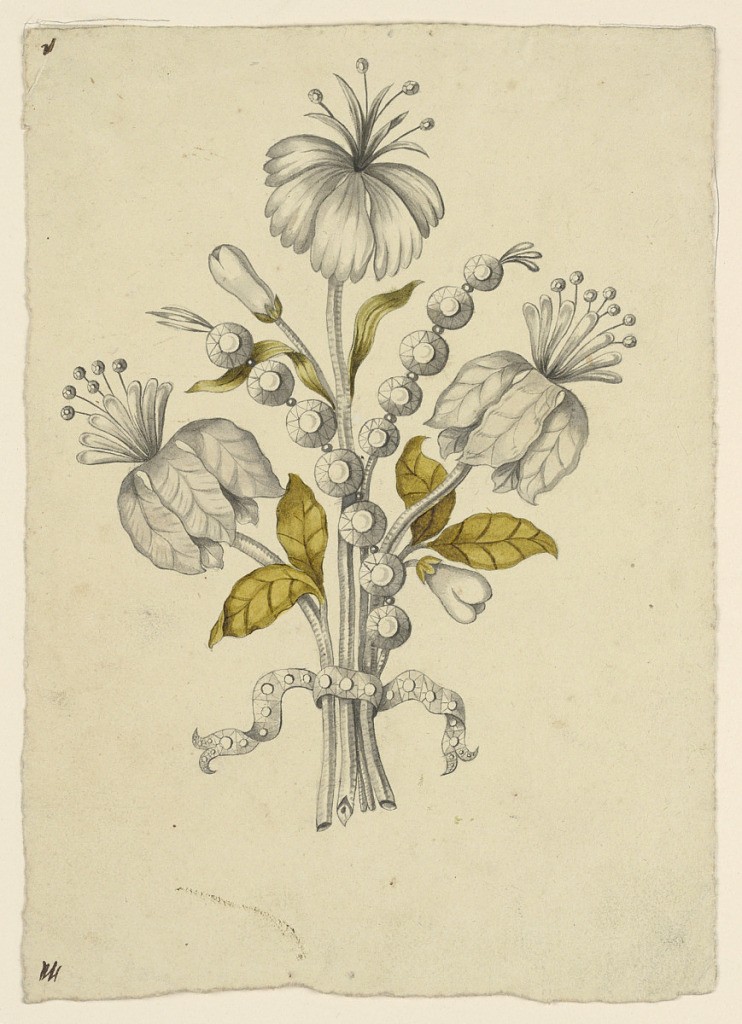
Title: Design for a Corsage
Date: mid- 19th century
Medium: Pen and ink, brush and brown, green, gray watercolor on wove paper
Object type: Drawing
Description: Jewelry design for a corsage brooch intended to be executed with diamonds and enamel. Five stems, ending in three blossoming and two budding flowers with green-brown leaves, tied with a diamond-studded ribbon. A Y-shaped group of jeweled buttons.